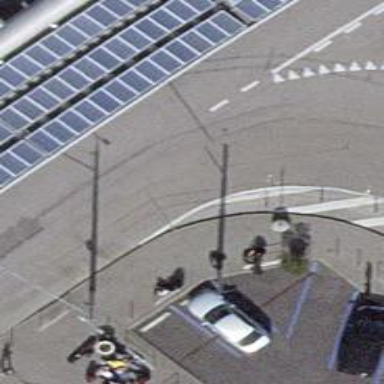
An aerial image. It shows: Service road on asphalt surface. The road goes over bridge with trolley wires.